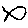
Label: fish